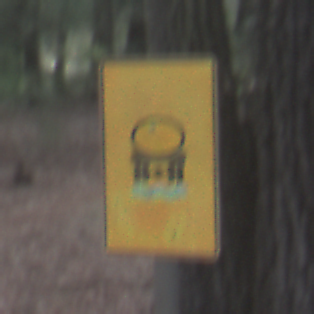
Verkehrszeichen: FahrzeugeMitWassergefaehrdenderLadungOhnePfeilsymbol
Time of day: SunriseSunset
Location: Outdoor (Nature)
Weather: NotSpecified
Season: Autumn
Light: Natural